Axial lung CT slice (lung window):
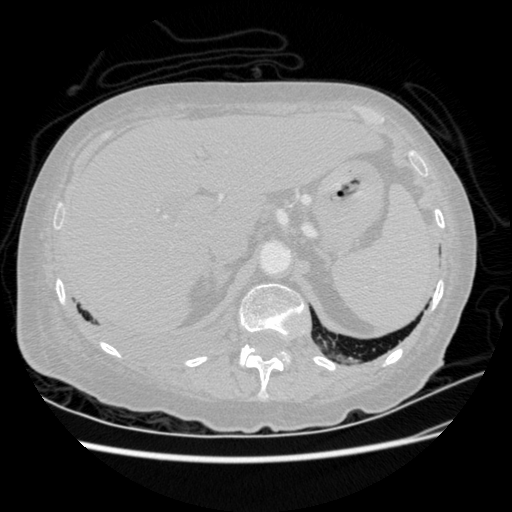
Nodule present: no